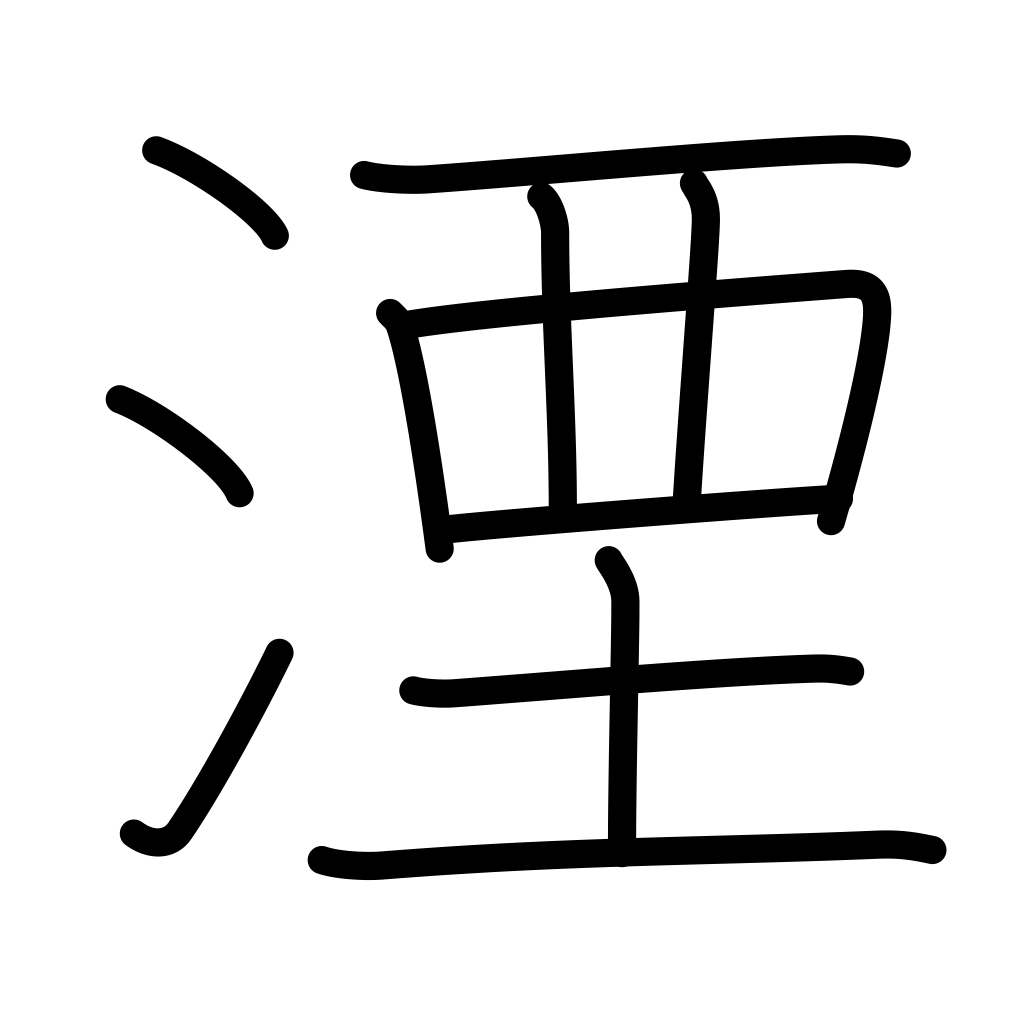
Meaning: sink